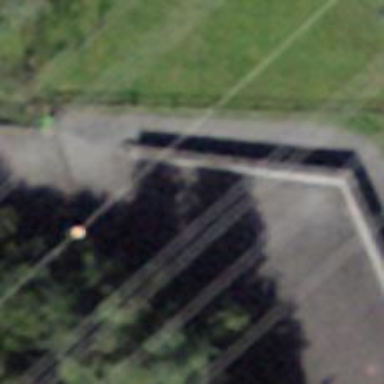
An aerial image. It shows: Gate.